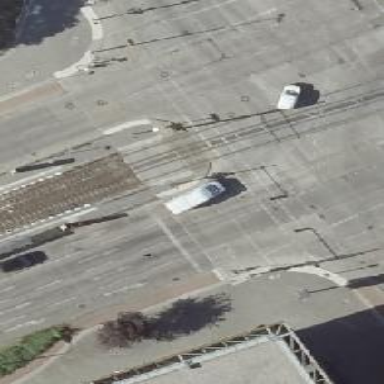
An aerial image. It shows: Tram crossing on the railway.